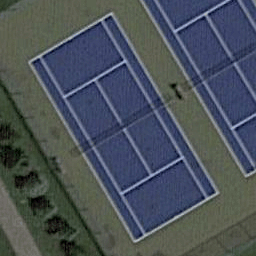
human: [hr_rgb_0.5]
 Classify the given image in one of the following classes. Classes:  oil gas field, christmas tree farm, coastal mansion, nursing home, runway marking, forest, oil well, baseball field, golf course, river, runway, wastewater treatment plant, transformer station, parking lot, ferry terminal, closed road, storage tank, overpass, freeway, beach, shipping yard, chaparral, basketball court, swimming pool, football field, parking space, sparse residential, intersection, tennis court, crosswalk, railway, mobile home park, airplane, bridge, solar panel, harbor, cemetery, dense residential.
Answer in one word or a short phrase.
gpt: tennis court